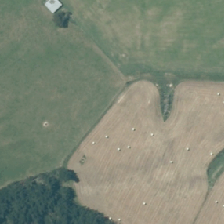
Land cover: high_producing_grassland